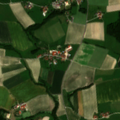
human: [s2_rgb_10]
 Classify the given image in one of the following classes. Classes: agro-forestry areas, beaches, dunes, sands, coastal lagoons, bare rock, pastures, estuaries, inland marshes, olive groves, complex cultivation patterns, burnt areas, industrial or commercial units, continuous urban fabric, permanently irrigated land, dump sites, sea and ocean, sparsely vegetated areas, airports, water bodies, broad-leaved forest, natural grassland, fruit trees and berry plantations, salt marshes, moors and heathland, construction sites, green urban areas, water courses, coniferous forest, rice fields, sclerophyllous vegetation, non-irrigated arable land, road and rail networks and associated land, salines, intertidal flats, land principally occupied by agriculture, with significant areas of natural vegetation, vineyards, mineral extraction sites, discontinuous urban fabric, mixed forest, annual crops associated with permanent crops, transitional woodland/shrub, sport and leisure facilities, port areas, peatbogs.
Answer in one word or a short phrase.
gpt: non-irrigated arable land, complex cultivation patterns, land principally occupied by agriculture, with significant areas of natural vegetation, mixed forest